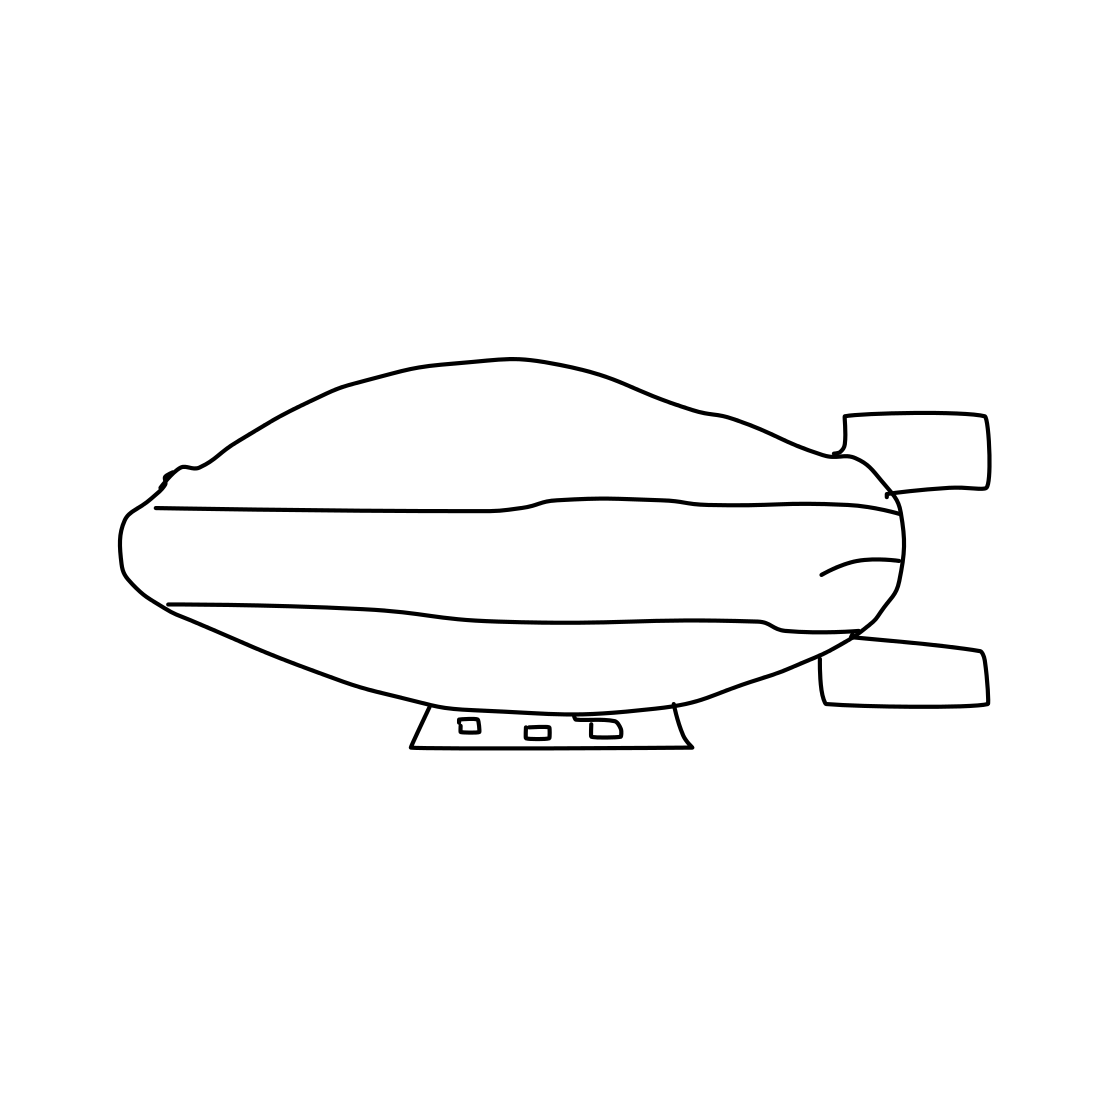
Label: blimp